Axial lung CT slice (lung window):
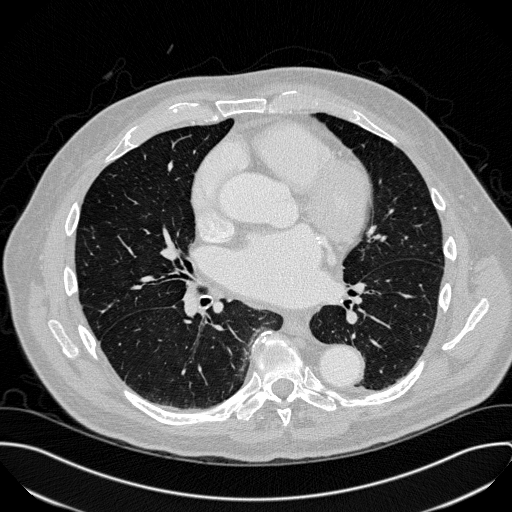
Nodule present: no